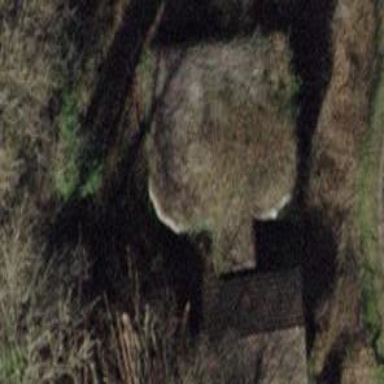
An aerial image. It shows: Military bunker.